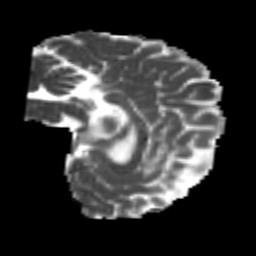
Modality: MD
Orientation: sagittal
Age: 22
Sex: male
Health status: healthy
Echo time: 0.074 s